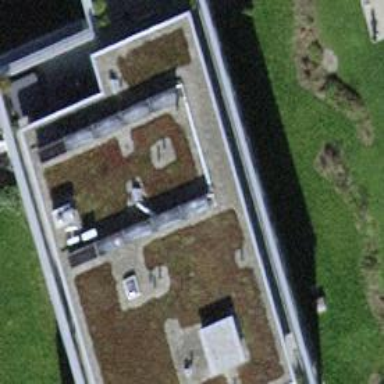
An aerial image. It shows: Building with flat roof.